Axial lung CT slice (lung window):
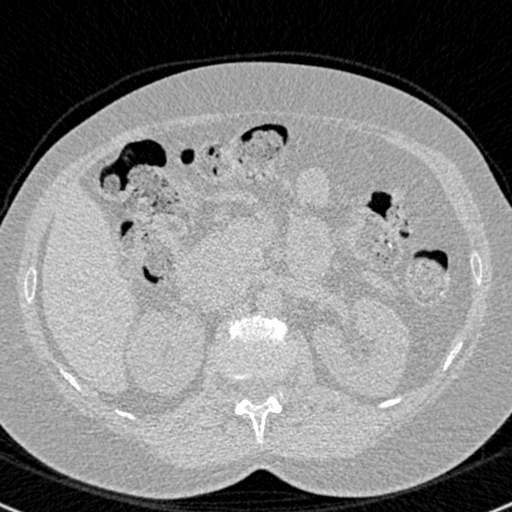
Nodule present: no